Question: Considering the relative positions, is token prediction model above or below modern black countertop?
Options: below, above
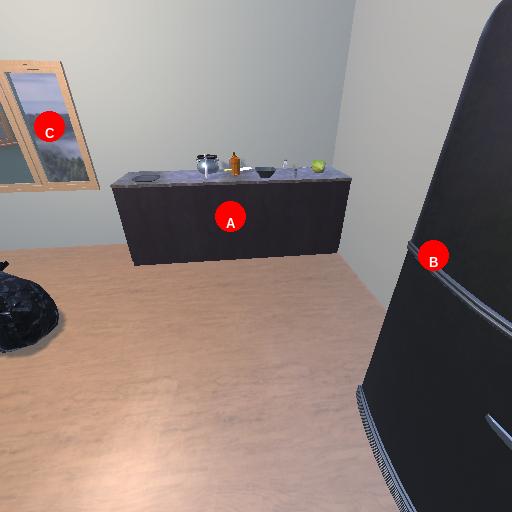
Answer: below